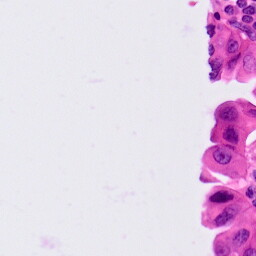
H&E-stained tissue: Lung